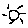
Label: sun